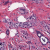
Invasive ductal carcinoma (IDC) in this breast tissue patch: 1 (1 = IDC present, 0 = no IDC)